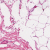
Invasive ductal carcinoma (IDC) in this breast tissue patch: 0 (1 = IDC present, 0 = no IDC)